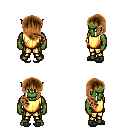
a pixel art fantasy rpg character, male body template, orc, green skin, gold chest armor, gold greaves, brown right-swept hairstyle, gray slippers, four views (front, back, left, right), 2x2 character sprite sheet, small pixel art, hard edges, no anti-aliasing